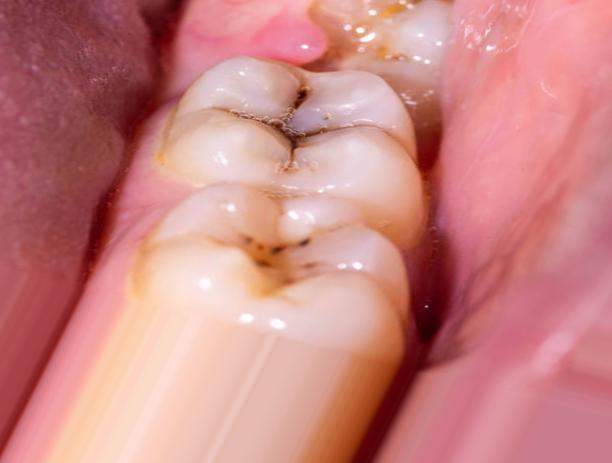
Condition: Caries